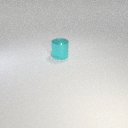
large cyan metal cylinder